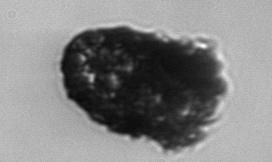
Label: Stenosemella_pacifica